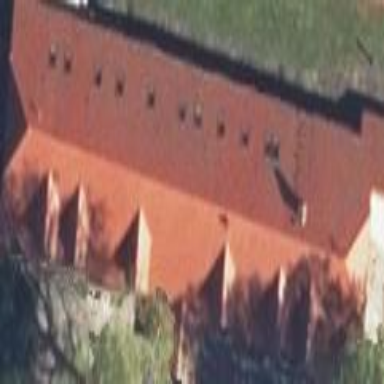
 half-hipped roof oriented along its length."